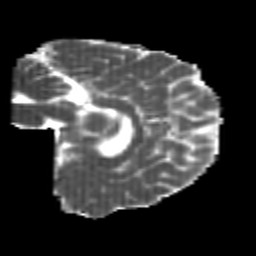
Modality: MD
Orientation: sagittal
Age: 23
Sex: male
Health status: healthy
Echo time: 0.074 s